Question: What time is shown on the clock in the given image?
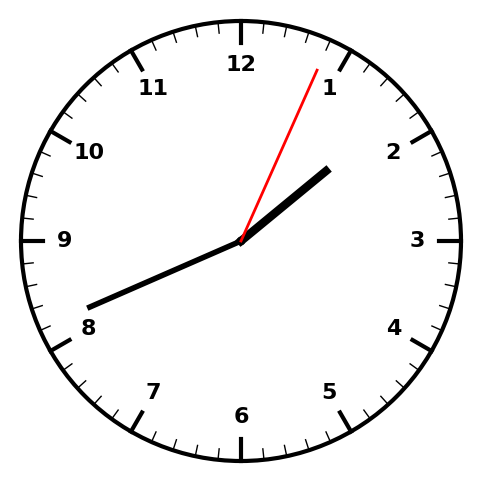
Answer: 01:41:04